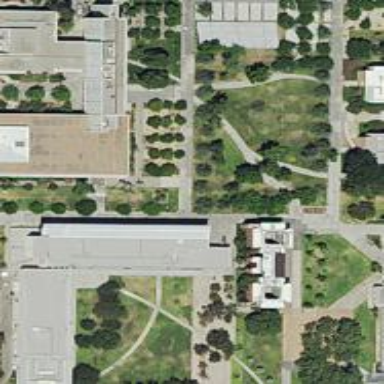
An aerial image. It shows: University building.